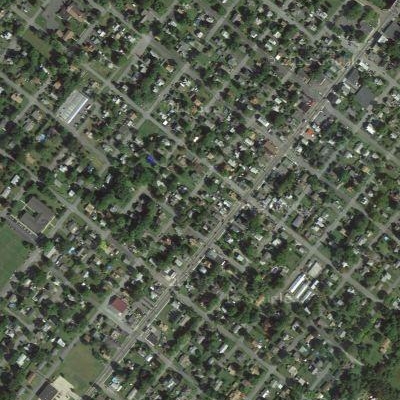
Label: Resident